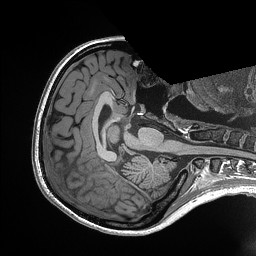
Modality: T1w
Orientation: axial
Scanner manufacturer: siemens
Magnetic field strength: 3 T
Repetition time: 2.3 s
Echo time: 0.00298 s